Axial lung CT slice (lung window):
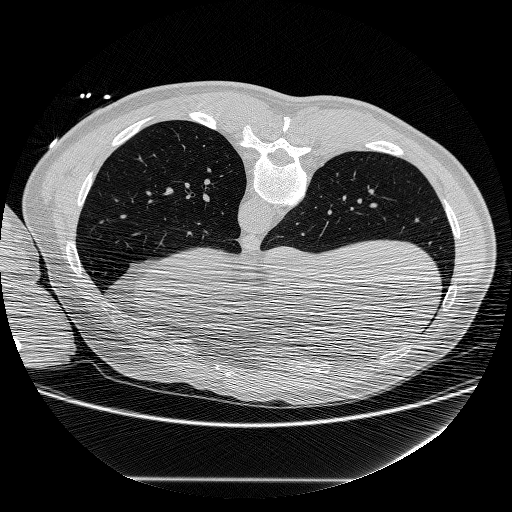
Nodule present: no